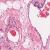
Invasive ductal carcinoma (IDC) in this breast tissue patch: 0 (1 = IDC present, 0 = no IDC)